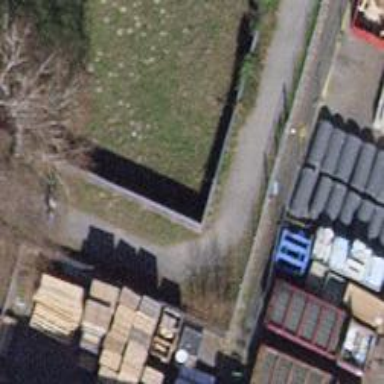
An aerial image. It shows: Fence is in the image.